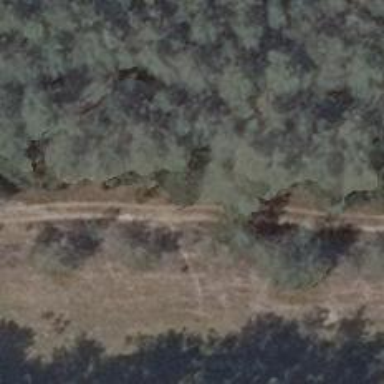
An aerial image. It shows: Path.